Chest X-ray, AP view. Patient: 54 years old, sex M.
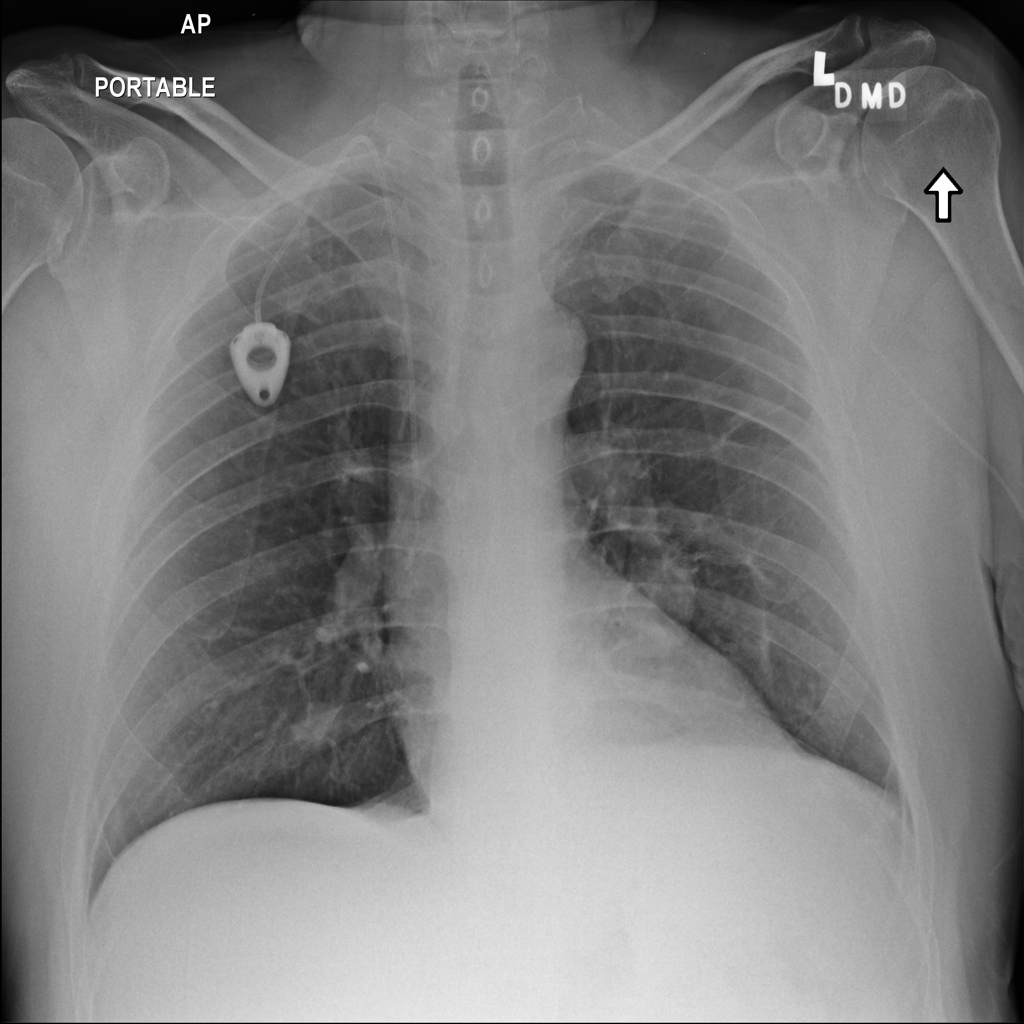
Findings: Mass